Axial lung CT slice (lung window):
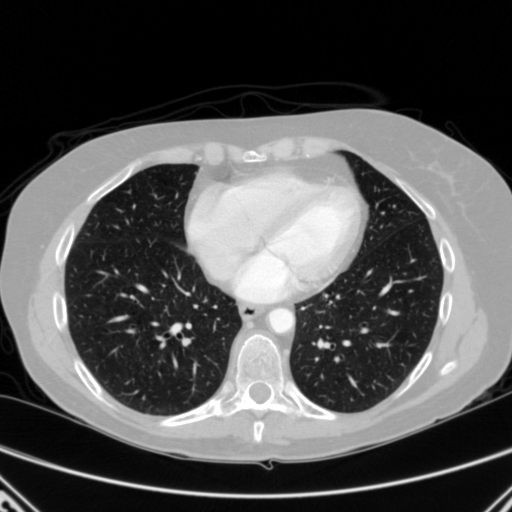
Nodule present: no